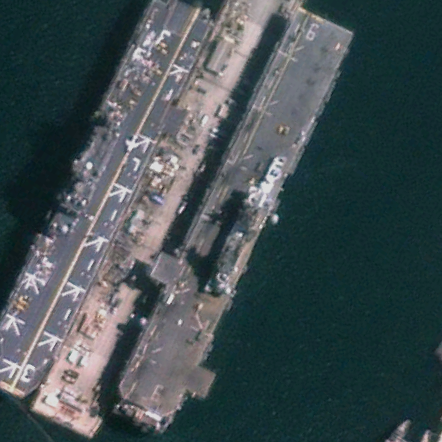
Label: assault